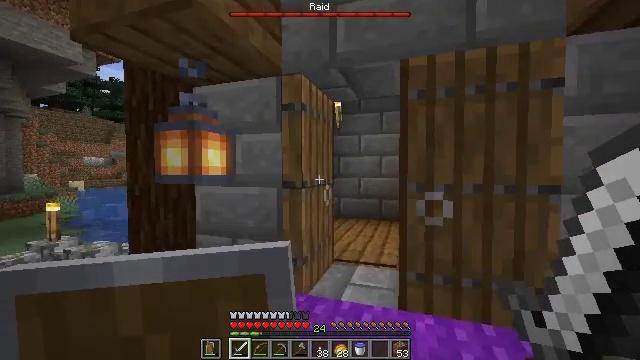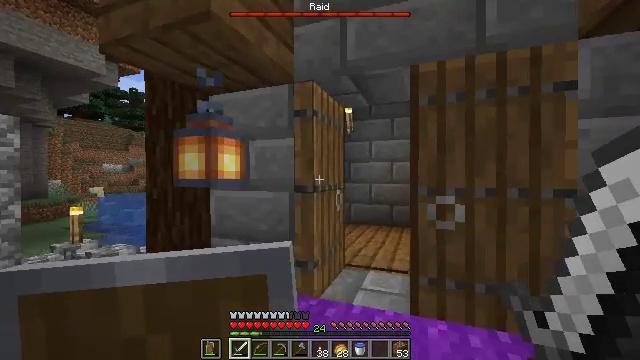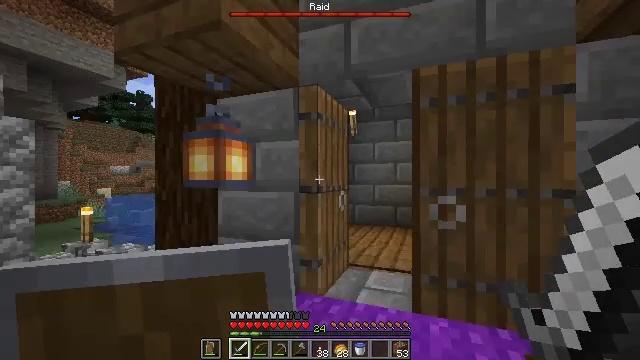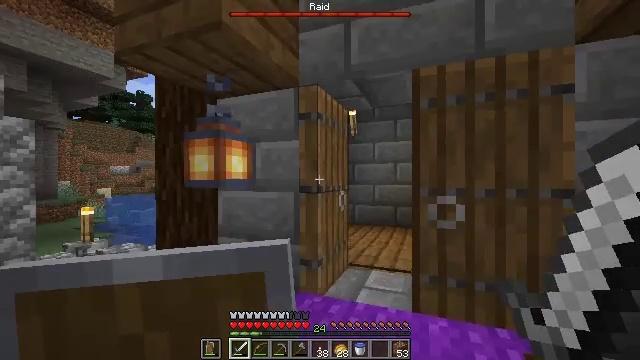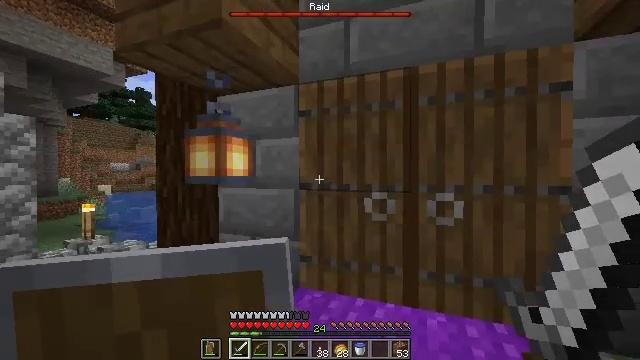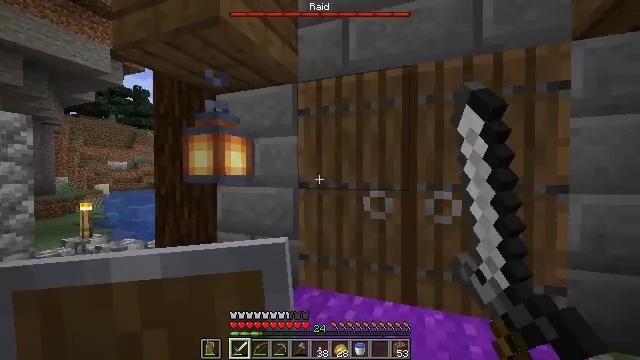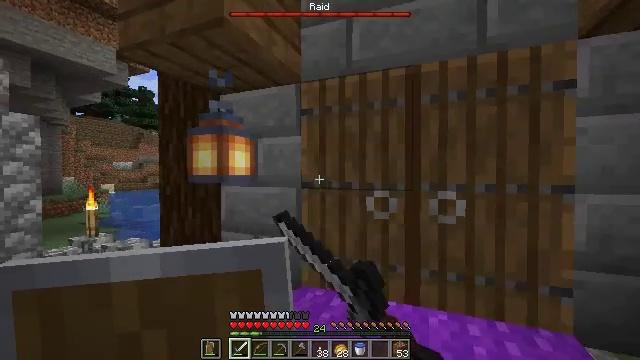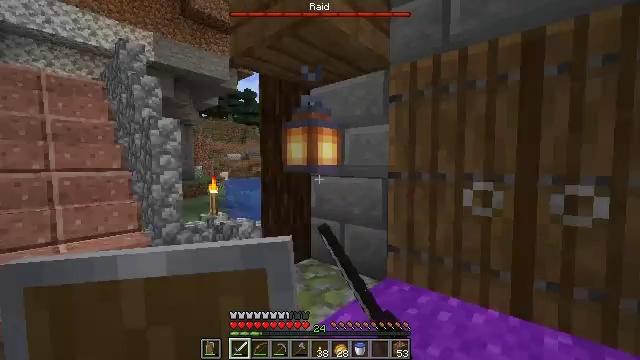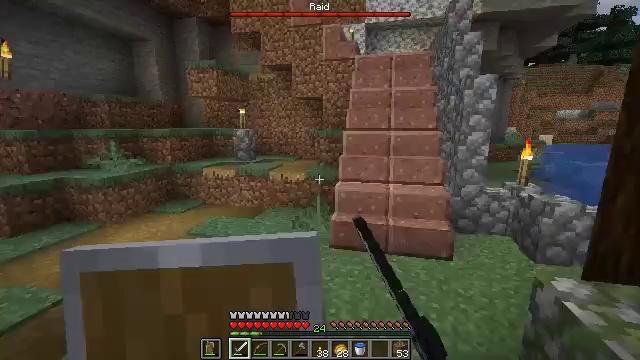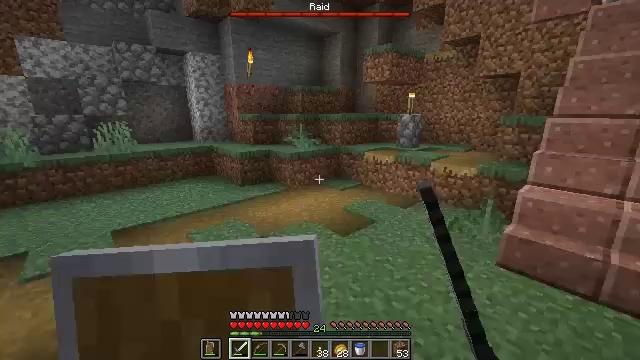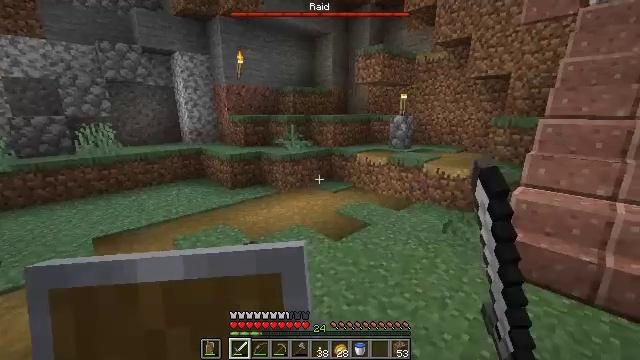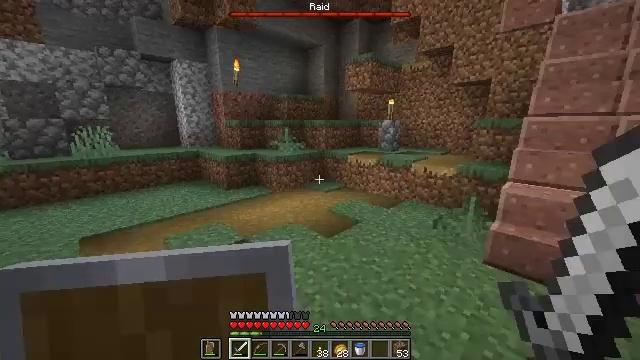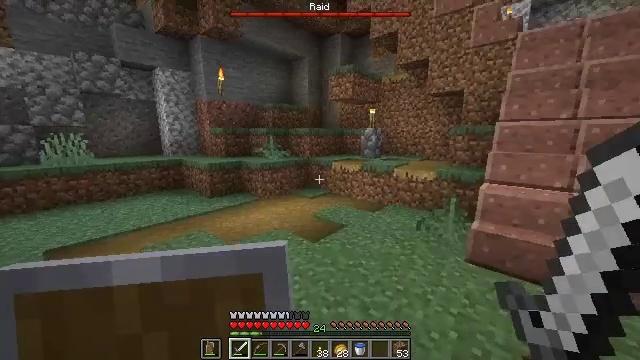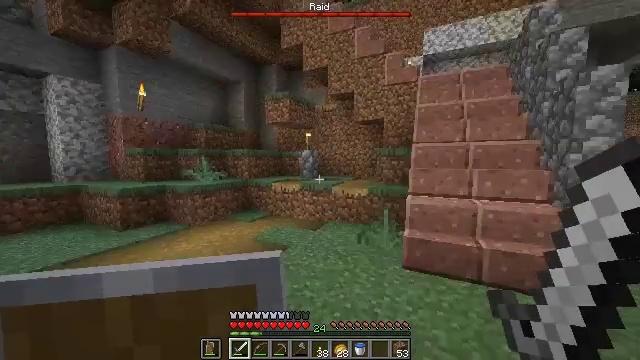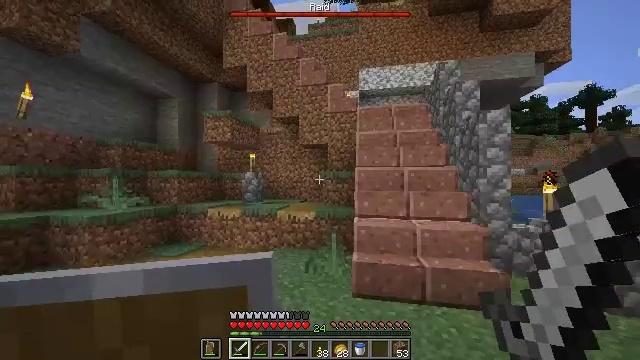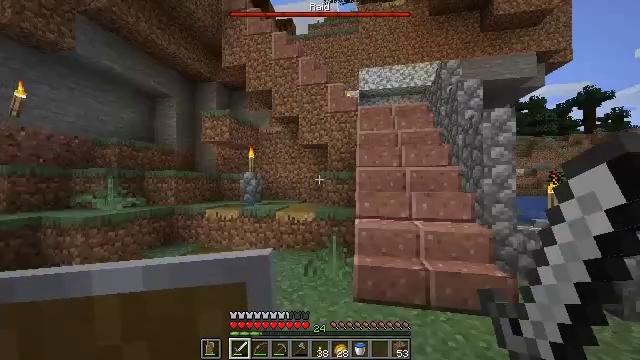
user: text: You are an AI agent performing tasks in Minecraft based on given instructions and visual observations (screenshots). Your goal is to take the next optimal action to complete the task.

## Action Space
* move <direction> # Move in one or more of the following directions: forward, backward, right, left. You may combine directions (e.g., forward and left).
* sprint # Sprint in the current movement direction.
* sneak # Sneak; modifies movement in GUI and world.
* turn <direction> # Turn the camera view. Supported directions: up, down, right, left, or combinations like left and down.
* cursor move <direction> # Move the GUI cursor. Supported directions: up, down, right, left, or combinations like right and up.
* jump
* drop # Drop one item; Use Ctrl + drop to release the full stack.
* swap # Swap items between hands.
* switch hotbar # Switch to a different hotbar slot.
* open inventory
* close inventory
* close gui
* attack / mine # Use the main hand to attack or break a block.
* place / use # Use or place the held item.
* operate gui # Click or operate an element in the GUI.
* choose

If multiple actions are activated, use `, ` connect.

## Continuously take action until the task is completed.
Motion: motion action
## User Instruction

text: Harvest grass block to clear the area.
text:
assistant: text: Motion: turn left and up
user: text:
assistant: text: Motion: no_op
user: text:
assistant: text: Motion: no_op
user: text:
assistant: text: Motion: use / place
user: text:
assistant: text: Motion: use / place
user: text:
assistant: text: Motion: no_op
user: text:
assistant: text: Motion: turn left and down
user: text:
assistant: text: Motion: move forward, turn left and down
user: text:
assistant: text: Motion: move forward, turn left and down
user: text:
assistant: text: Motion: move forward, sprint, turn right
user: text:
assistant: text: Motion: move forward, sprint, turn right and up
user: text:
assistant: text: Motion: move forward, sprint, turn right and up
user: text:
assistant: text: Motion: move forward, turn right and up
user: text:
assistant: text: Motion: move forward, turn right and up
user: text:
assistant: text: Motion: move forward, sprint
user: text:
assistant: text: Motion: move forward, sprint
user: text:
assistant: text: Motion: move forward, sprint, turn right
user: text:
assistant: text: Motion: move forward, turn right and up
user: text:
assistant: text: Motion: move forward, sprint, turn right and up
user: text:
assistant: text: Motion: move forward, sprint, turn right and up
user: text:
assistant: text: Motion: move forward, turn right
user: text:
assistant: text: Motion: move forward, sprint
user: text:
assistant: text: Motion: move forward, sprint
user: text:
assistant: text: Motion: move forward, sprint
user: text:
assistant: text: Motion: move forward, turn right
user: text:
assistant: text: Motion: move forward
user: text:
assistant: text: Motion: move forward
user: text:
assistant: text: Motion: move forward
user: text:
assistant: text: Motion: move forward
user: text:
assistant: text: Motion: move forward